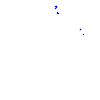
Particle: kaon